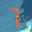
Label: 7